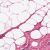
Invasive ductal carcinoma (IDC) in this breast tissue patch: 0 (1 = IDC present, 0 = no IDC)